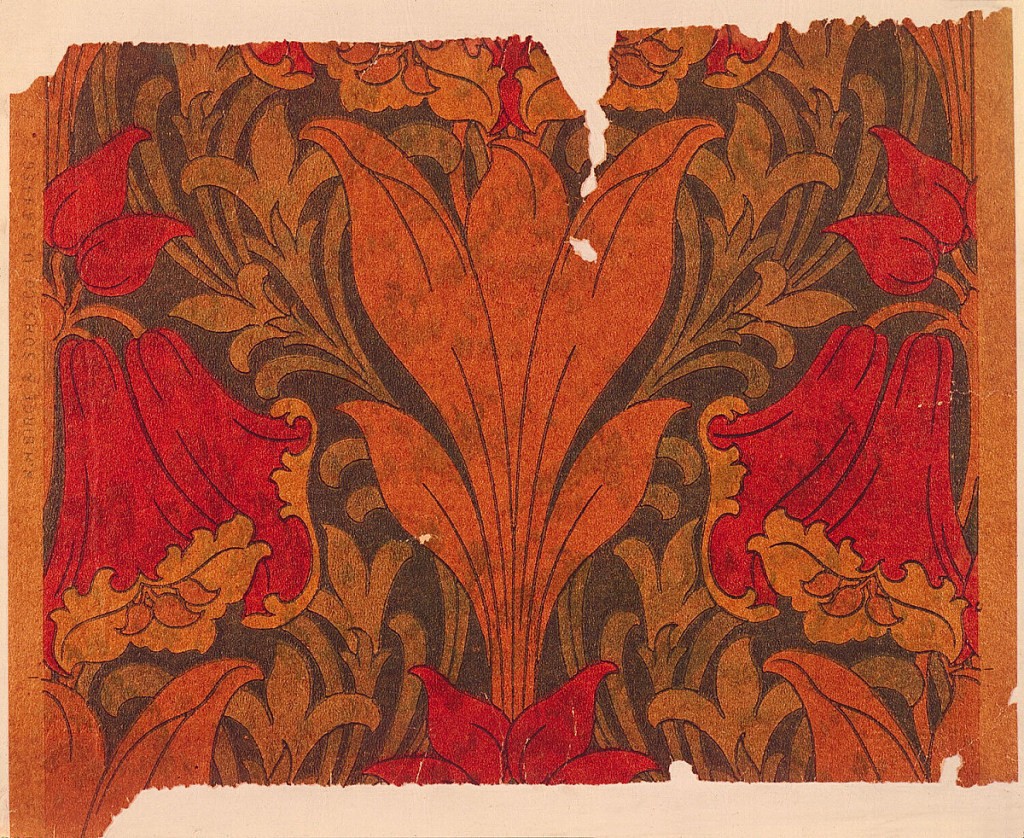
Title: Sidewall
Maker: M.H. Birge & Sons Co., 1834
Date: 1902
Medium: Machine-printed
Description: Floral and foliate pattern in art nouveau style. Printed in green, red, and tan on a yellow ground,.